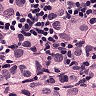
Metastatic tissue present: yes